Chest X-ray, AP view. Patient: 76 years old, sex F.
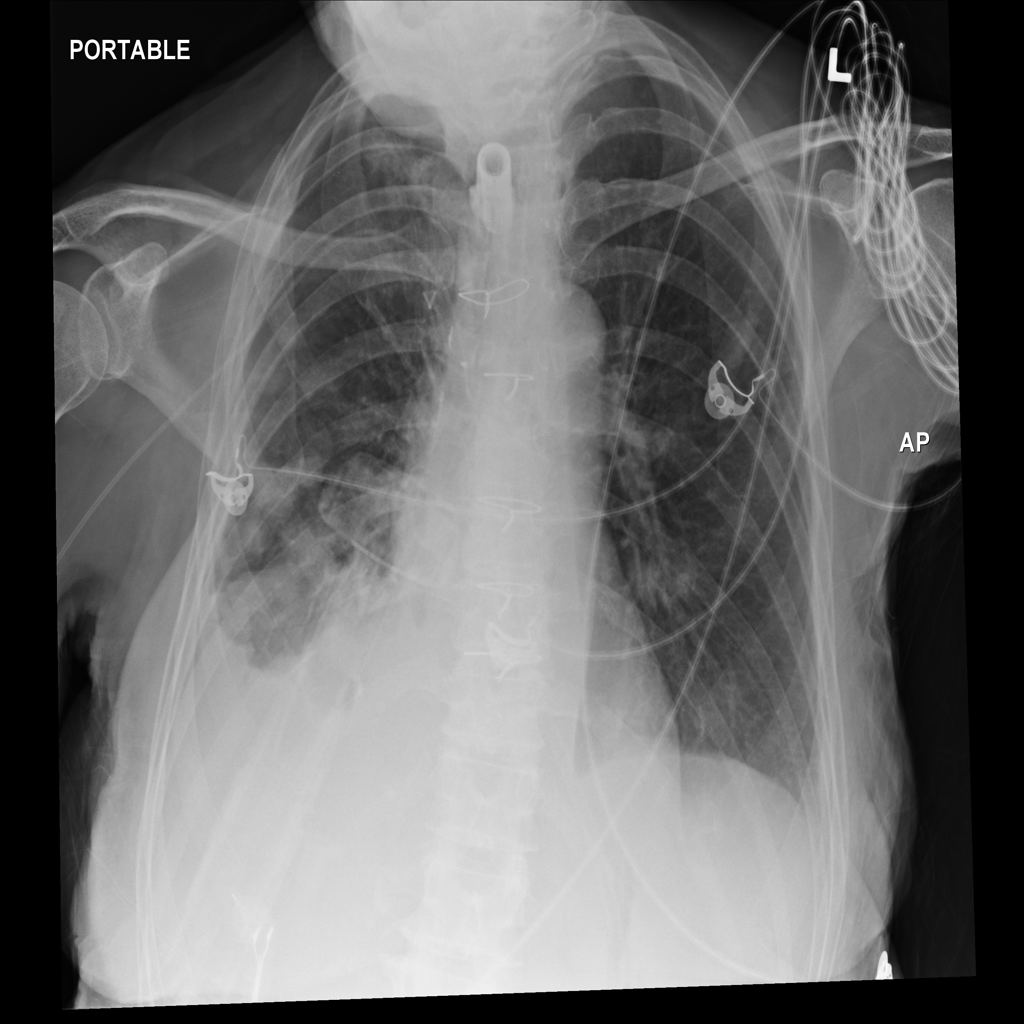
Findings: Infiltration, Nodule